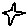
Label: star